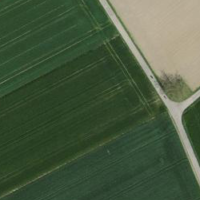
EUNIS habitat code: 52
Species observed at this site:
Buteo buteo
Corvus corone